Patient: sex M, age 36
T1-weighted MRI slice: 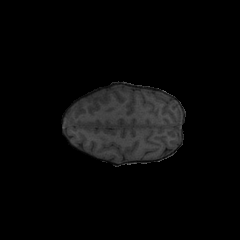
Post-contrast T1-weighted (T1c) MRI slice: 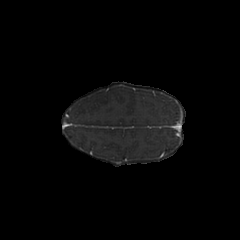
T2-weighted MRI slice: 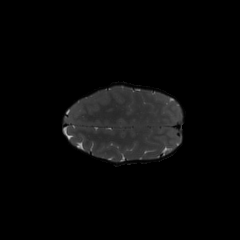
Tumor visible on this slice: no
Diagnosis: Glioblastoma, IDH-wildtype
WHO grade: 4